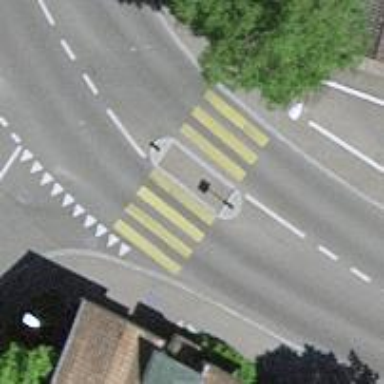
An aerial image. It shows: Uncontrolled zebra crossing with pedestrian island.